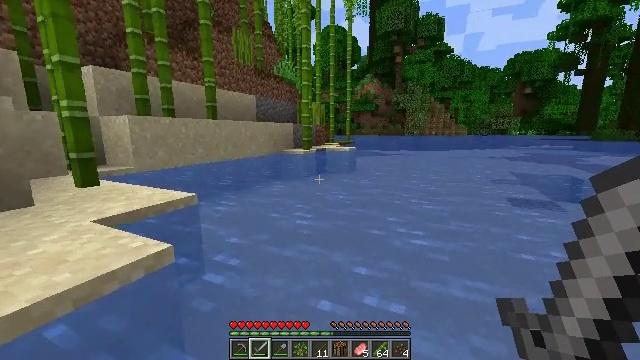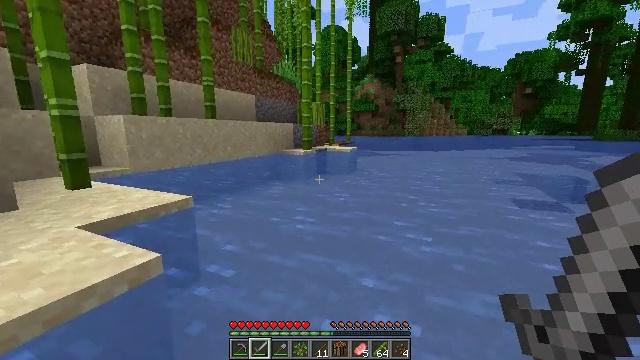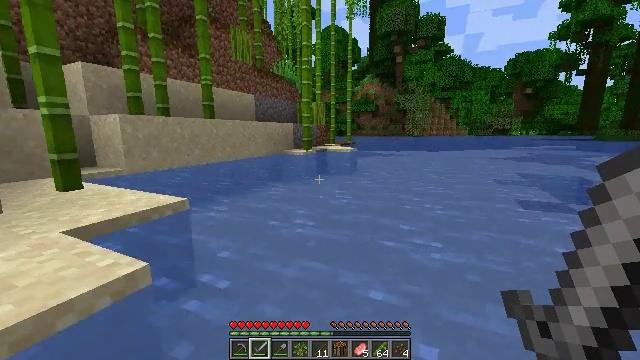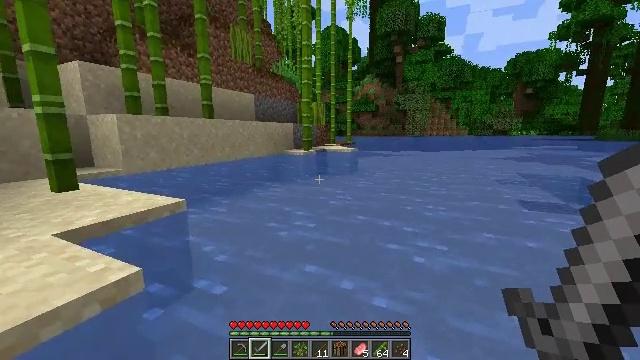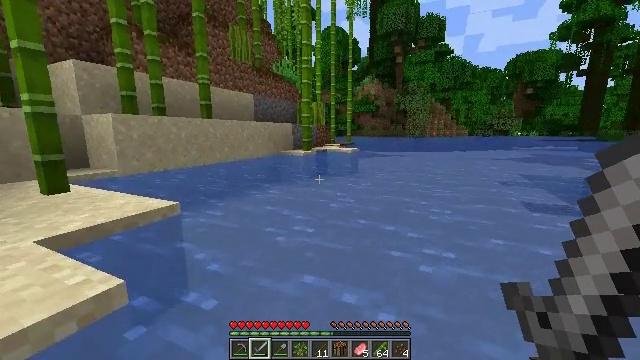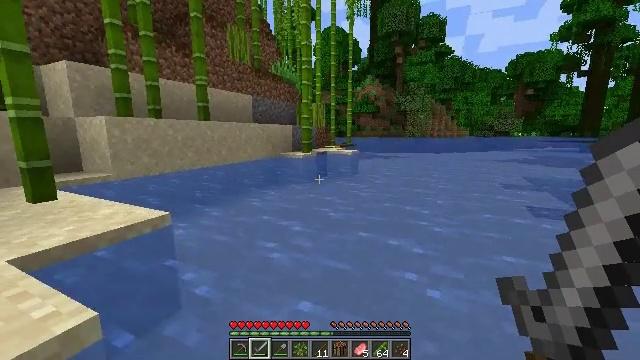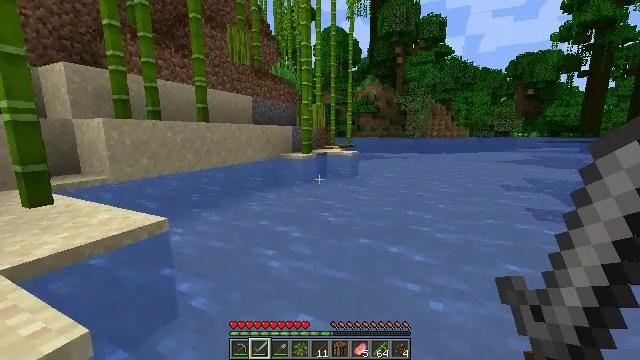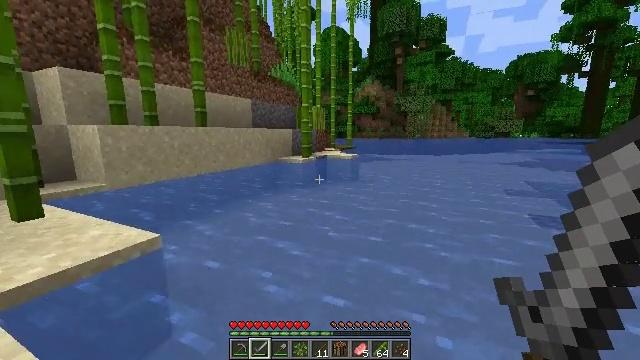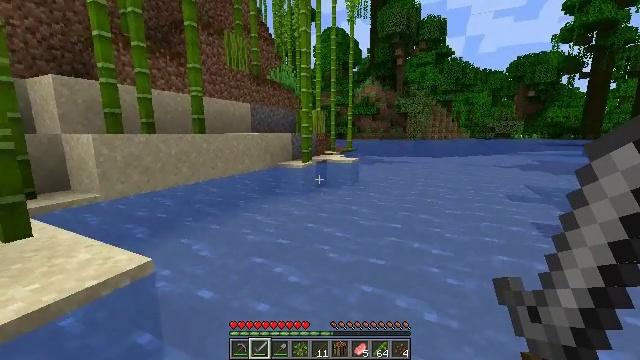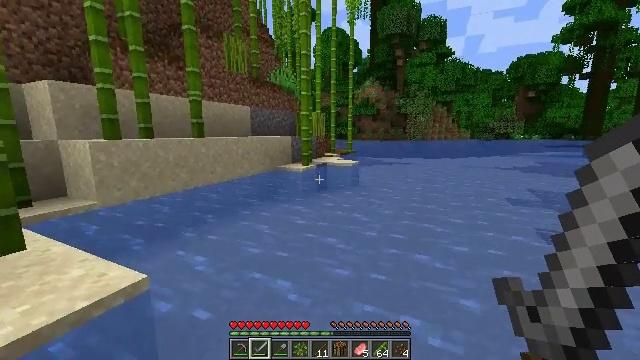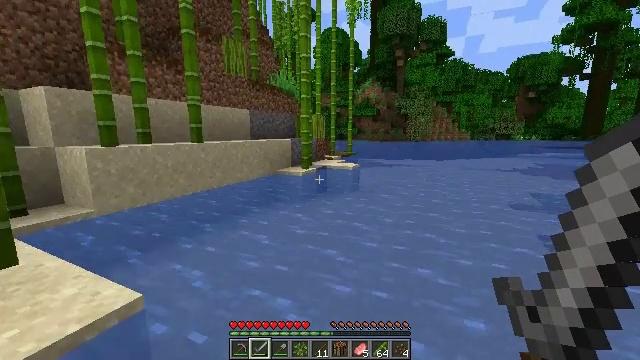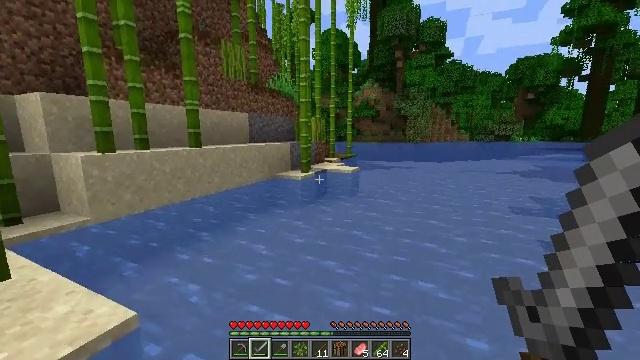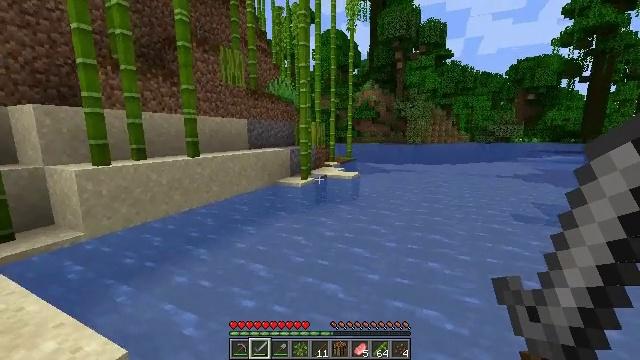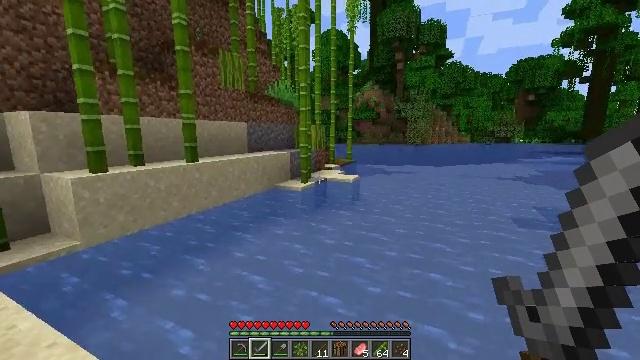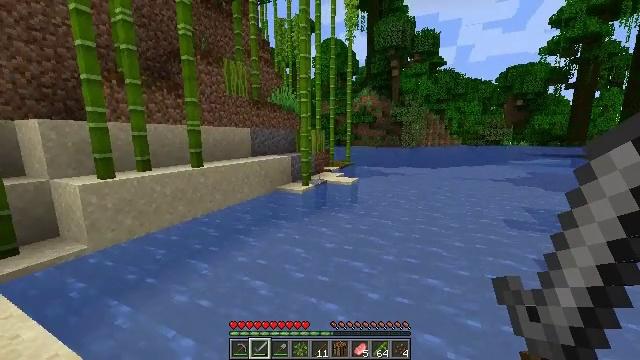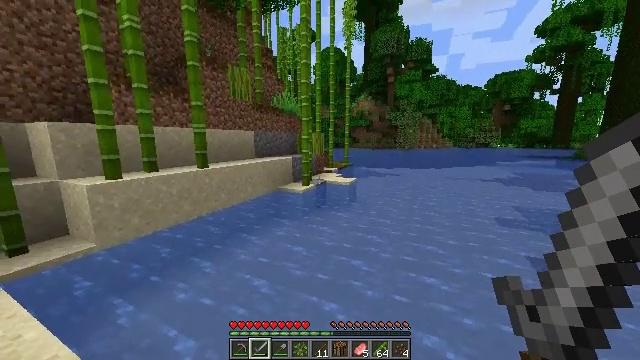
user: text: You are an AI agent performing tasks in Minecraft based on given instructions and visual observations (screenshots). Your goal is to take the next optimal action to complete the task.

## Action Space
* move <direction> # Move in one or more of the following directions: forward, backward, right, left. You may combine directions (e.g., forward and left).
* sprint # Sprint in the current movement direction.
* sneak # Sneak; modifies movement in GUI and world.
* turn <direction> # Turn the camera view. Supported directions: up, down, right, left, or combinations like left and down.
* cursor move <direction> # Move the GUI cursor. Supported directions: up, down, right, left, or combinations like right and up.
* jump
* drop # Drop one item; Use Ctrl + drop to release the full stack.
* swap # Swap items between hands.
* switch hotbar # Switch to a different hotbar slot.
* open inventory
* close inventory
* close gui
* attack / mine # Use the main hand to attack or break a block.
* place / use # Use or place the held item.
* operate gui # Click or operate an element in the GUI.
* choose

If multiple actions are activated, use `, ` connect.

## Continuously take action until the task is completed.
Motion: motion action
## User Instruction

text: Attack the melon to collect it.
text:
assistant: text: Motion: move forward, sprint
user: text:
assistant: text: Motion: move forward, sprint
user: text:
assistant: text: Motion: move forward, sprint
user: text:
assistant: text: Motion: move forward, sprint, jump
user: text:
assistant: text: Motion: move forward, sprint, jump
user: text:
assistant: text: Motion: move forward, sprint, jump
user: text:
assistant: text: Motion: move forward, sprint, jump
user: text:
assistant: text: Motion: move forward, sprint, jump
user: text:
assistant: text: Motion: move forward, sprint, jump
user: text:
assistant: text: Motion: move forward, sprint, jump
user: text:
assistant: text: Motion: move forward, sprint, jump
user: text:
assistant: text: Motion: move forward, sprint, jump
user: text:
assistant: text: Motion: move forward, sprint, jump
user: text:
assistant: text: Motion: move forward, sprint, jump
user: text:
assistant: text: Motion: move forward, sprint, jump
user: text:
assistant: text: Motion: move forward, sprint, jump
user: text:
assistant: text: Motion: move forward, sprint, jump
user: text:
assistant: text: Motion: move forward, sprint, jump
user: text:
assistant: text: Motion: move forward, sprint, jump
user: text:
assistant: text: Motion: move forward, sprint, jump
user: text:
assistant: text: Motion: move forward, sprint, jump
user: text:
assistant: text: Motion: move forward, sprint, jump
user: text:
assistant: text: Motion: move forward
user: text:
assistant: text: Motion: move forward
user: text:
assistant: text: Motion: move forward
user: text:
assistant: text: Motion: move forward
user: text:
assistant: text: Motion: move forward, turn right
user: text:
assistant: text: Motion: move forward, turn right
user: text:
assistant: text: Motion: move forward, turn right
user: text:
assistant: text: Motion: move forward